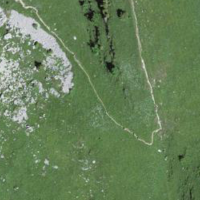
EUNIS habitat code: 26
Species observed at this site:
Eryngium alpinum
Astrantia major
Hieracium villosum
Geum rivale